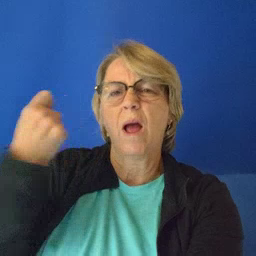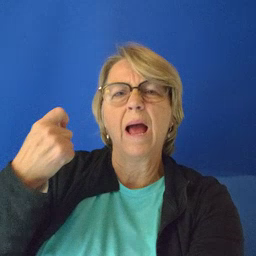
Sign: dry